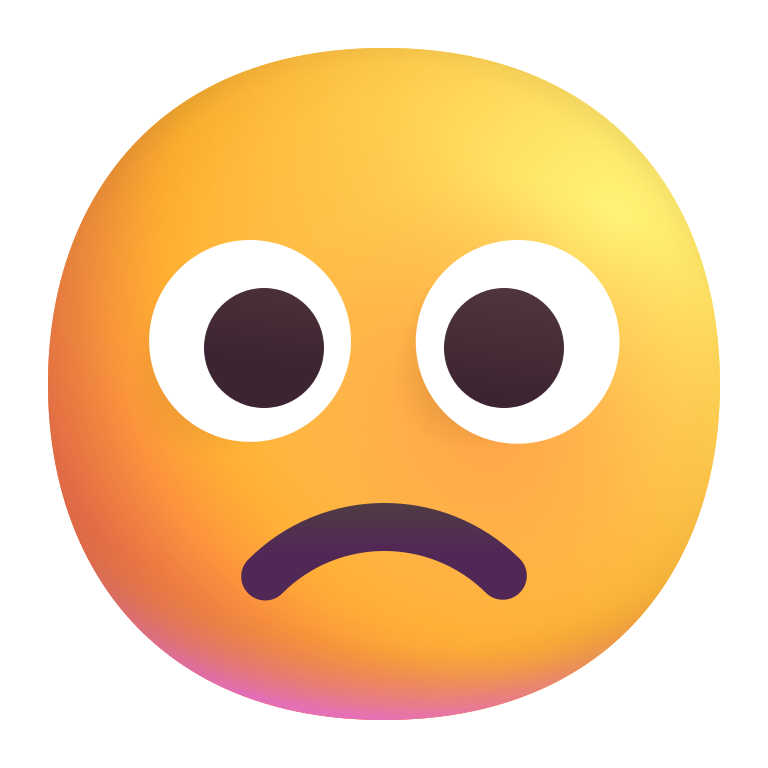
slightly frowning face color